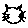
Label: cat